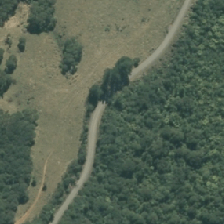
Land cover: grose_broom